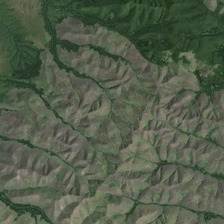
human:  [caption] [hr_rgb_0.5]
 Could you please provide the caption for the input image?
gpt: there are many rivers in the mountain .

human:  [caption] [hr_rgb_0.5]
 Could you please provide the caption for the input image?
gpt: the tall trees are full of mountains .

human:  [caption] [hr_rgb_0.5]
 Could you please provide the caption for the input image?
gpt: there are many rivers in the mountain .

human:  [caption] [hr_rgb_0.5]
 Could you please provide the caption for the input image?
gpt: the tall trees are full of mountains .

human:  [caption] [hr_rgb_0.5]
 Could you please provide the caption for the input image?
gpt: there are many rivers in the mountain .